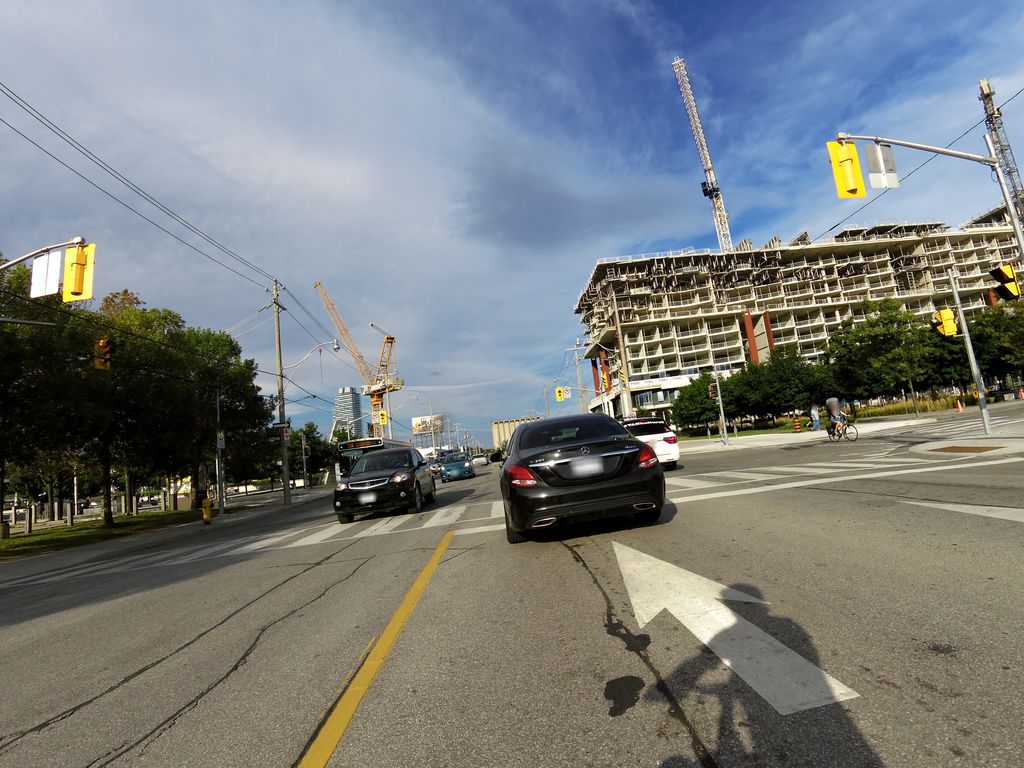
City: toronto